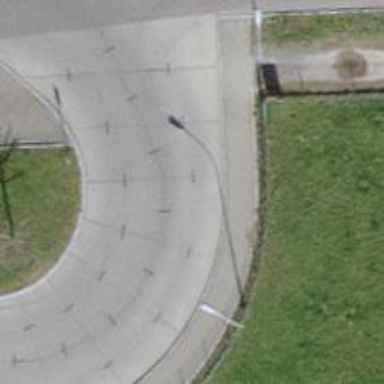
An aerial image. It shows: Concrete service road.